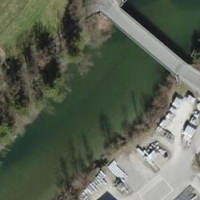
EUNIS habitat code: 15
Species observed at this site:
Mercurialis perennis